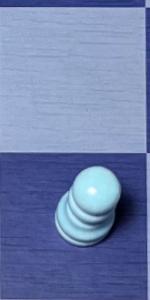
Label: Pawn_White